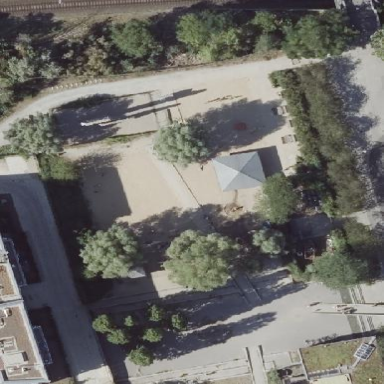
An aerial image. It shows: Sandpit playground.